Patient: sex M, age 52
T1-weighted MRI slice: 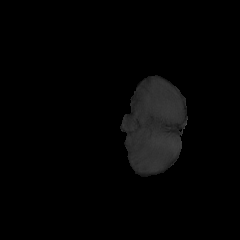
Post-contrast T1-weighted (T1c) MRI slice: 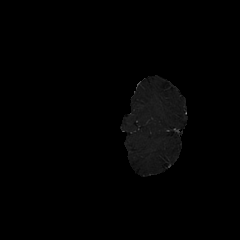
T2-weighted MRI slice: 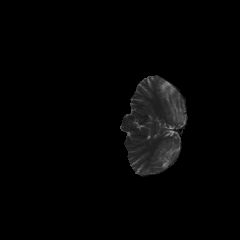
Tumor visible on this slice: no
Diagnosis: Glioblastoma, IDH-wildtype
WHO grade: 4